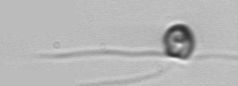
Label: flagellate_morphotype1